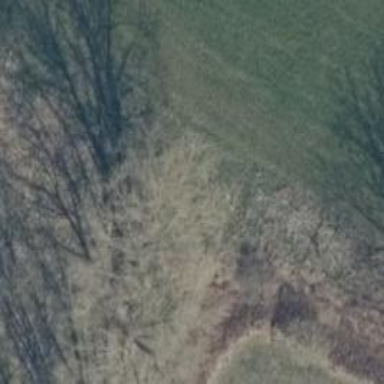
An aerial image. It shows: Row of trees in natural setting.